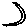
Label: moon